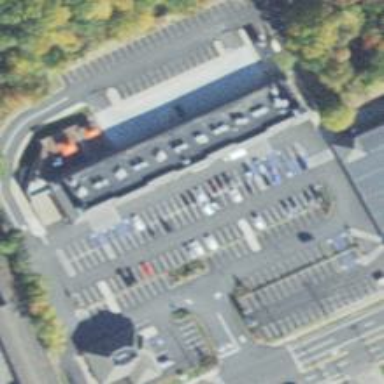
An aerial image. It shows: Car rental facility.